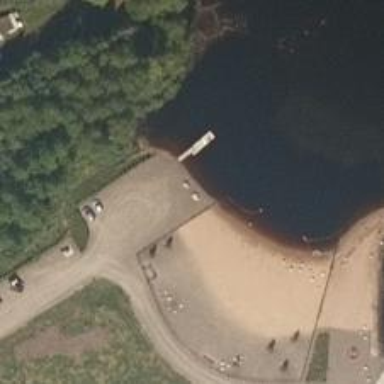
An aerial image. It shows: Slipway on leisure land.